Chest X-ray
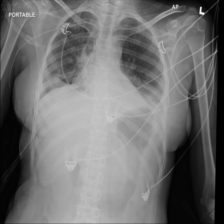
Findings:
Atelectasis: positive
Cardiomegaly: negative
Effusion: negative
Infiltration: negative
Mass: negative
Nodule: negative
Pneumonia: negative
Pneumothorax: negative
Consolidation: positive
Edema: negative
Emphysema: negative
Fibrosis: negative
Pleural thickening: negative
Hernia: negative